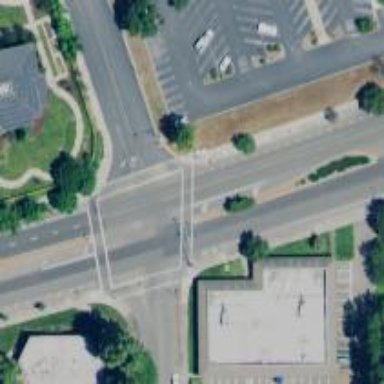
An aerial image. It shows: Marked road crossing.